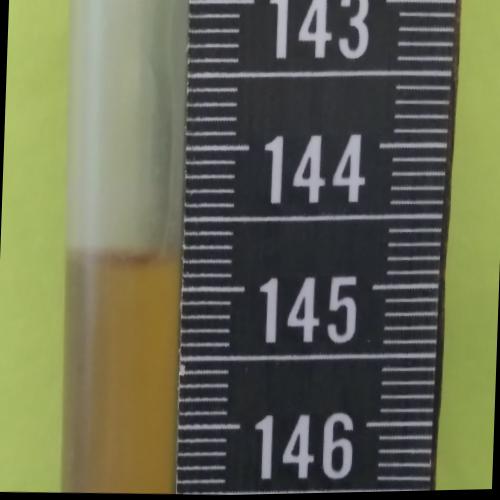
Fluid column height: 144.8 cm